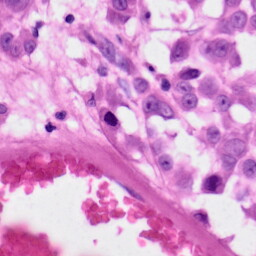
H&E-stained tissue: Skin